Brain MRI, t2w sequence, axial 2D slice.
Patient: age 38, sex F, weight 78 kg, height 1.78 m
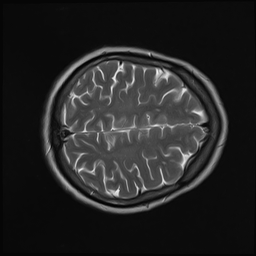